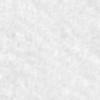
Label: no_change